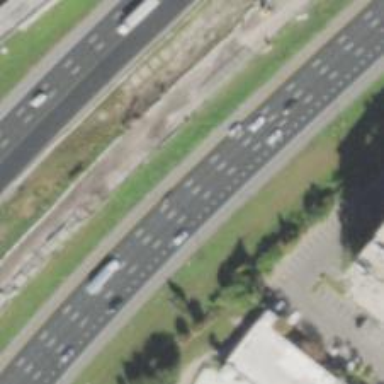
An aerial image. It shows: Asphalt motorway.